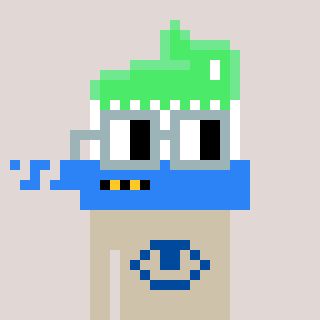
a pixel art character with square dark gray glasses, a toothbrush-shaped head and a bege-colored body on a warm background